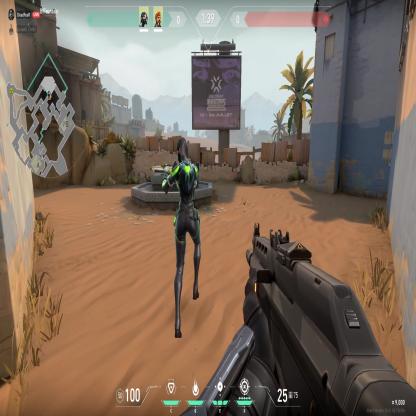
Label: teammate